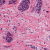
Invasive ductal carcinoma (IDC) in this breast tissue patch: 1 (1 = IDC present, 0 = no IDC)